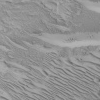
Atmospheric dust classification: not_dusty